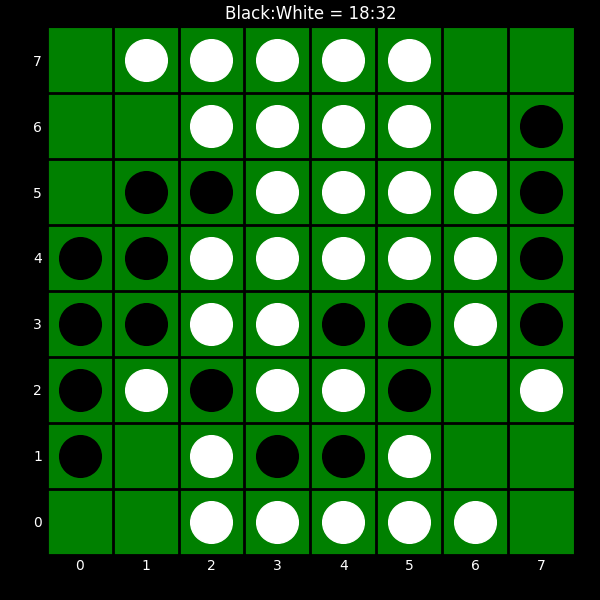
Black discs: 18
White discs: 32